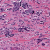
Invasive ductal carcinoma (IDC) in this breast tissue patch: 1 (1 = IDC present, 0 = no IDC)